Question: I am still learning and trying to draw a triangle with lines across from bottom to top, but am having a terrible time figuring it out. I am able to pick the turtle up and move it drawing slightly bigger or smaller to make several triangles enclosed in one larger one, but I am beating my head off of the table trying to figure this out. Any help is greatly appreciated. Thanks in advance
'''
import turtle
t = turtle.Turtle()
def drawTriangle(t, side):
t.forward(side)
t.left(120)
for x in range (3):
drawTriangle(t, 100)
drawTriangle()
'''
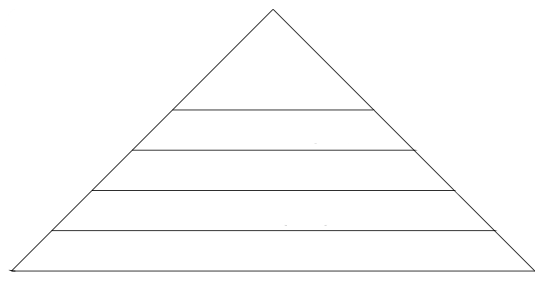
Answer: Here is a basic triangle, if you have a function called 'drawTriangle' then it kind of makes sense to make it draw a triangle rather than something that you have to call three times to get a triangle
'''
import turtle
def drawTriangle(t, side):
for _ in range(3):
t.forward(side)
t.left(120)
t = turtle.Turtle()
drawTriangle(t, 200)
'''
Not sure what you mean by lines across, so if you edit the question to make that clearer then hopefully I will notice in time to edit the answer to add that part - okay now I see the picture, coming up.......
This will do.......
'''
import turtle
def drawTriangle(t, side):
for _ in range(3):
t.forward(side)
t.left(120)
t = turtle.Turtle()
t.penup()
t.setheading(-120)
t.setposition(0, 100)
t.pendown()
for side in range(40, 240, 40):
drawTriangle(t, side)
'''